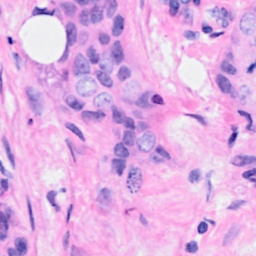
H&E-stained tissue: Breast